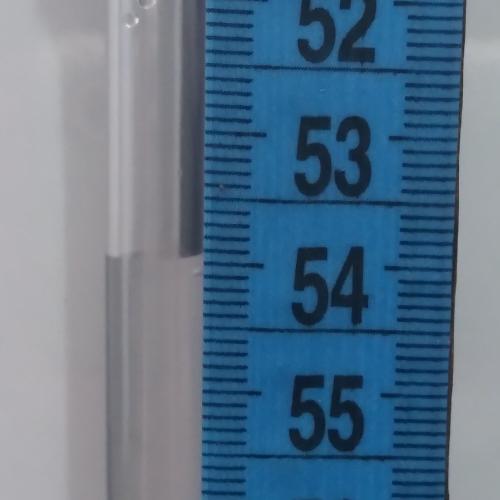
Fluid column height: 53.9 cm